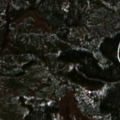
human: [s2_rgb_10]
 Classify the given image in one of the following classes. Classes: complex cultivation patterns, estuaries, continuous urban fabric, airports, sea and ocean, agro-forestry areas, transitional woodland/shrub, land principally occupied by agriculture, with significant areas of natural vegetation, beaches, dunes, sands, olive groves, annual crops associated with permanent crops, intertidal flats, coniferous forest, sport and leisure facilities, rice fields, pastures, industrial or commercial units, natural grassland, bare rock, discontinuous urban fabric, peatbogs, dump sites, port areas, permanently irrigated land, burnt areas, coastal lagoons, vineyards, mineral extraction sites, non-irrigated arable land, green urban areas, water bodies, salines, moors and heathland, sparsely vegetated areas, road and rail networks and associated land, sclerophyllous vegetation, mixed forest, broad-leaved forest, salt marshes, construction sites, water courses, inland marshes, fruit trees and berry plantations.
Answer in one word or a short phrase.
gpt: coniferous forest, mixed forest, transitional woodland/shrub, peatbogs